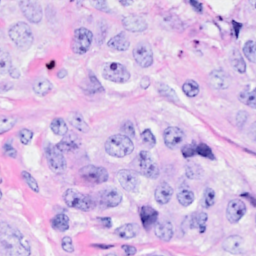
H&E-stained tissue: Breast